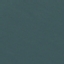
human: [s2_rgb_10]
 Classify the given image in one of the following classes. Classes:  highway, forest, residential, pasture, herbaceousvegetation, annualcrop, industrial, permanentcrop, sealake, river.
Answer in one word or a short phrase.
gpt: SeaLake